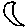
Label: moon